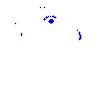
Particle: pion